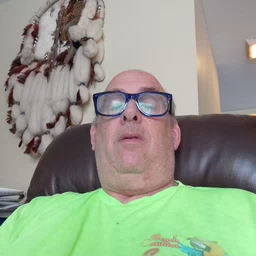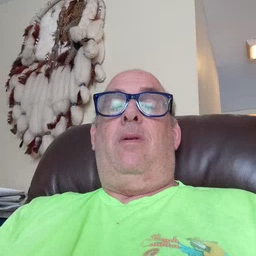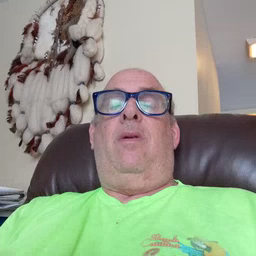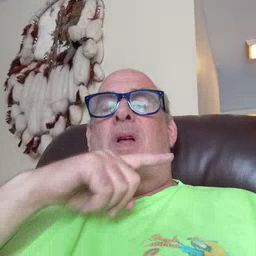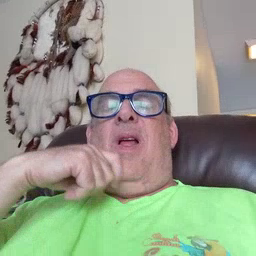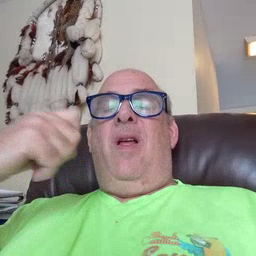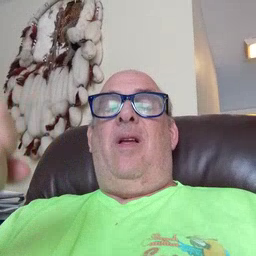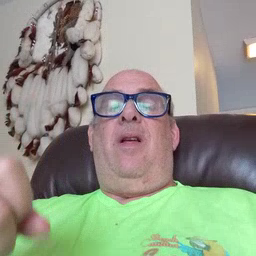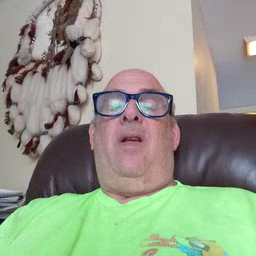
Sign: dry